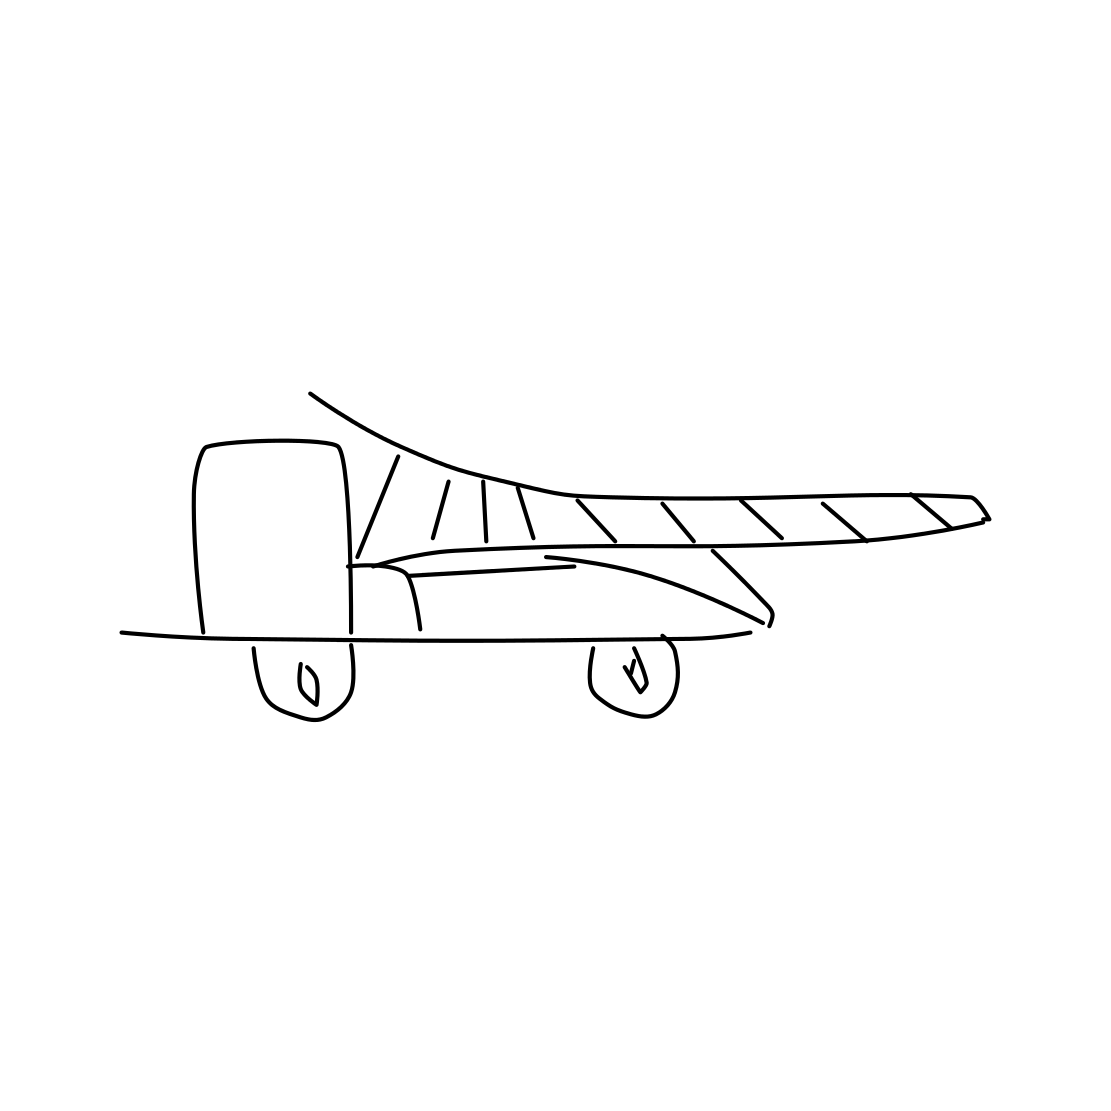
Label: crane (machine)